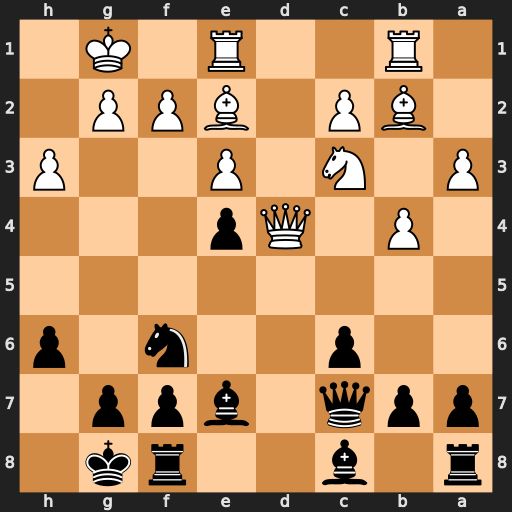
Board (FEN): r1b2rk1/ppq1bpp1/2p2n1p/8/1P1Qp3/P1N1P2P/1BP1BPP1/1R2R1K1
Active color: b
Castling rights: -
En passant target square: -
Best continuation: Rd8 Nxe4 Rxd4